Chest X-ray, PA view. Patient: 61 years old, sex M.
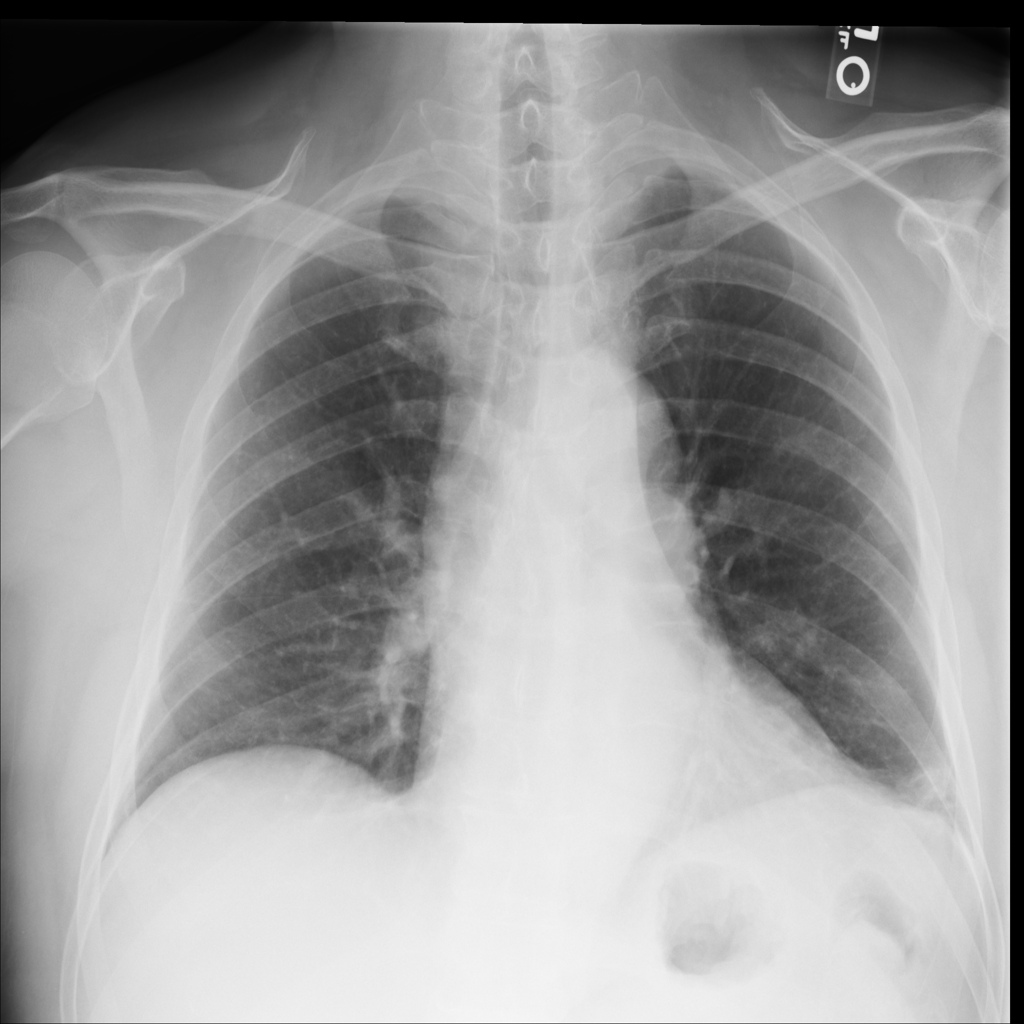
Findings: Atelectasis, Infiltration